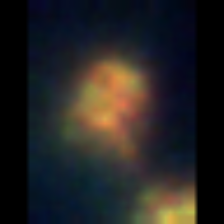
Taxon: Diatom_aggregate
Group: Diatoms